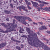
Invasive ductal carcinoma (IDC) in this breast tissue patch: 1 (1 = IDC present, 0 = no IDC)